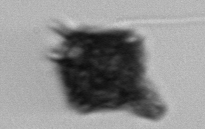
Label: Gonyaulax